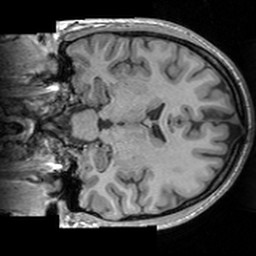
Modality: T1w
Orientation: coronal
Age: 21
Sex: female
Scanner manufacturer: siemens
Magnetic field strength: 3 T
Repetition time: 1.63 s
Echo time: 0.00311 s